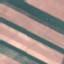
Land use / land cover: AnnualCrop